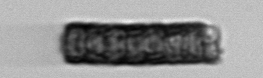
Label: Paralia_sulcata